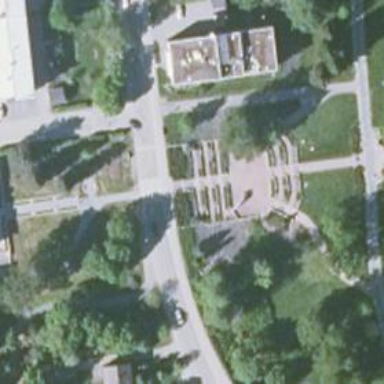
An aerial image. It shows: Path.